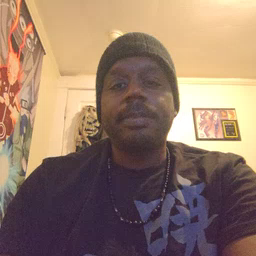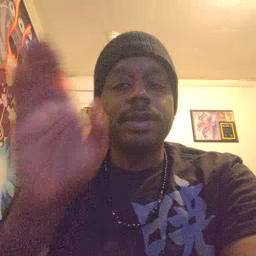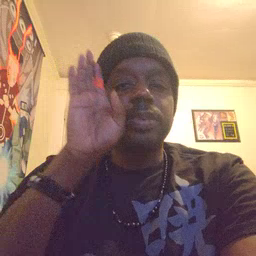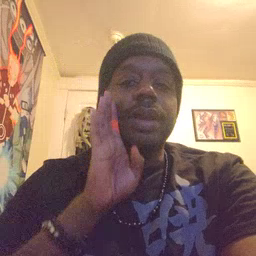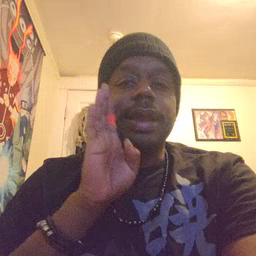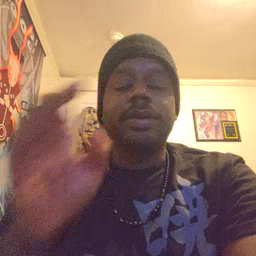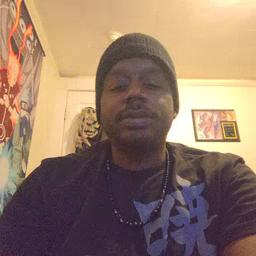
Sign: brown